Question: Currently I'm executing the following:
'''
SELECT SiteFeatures.SiteId, Blogs.FeatureInstance_Id as BlogId,
PageCollections.FeatureInstance_Id as PagesId,
Portfolios.FeatureInstance_Id as PortfolioId
FROM SiteFeatures
LEFT OUTER JOIN Blogs
ON SiteFeatures.FeatureInstanceId = Blogs.FeatureInstance_id
LEFT OUTER JOIN Portfolios
ON SiteFeatures.FeatureInstanceId = Portfolios.FeatureInstance_id
LEFT OUTER JOIN PageCollections
ON SiteFeatures.FeatureInstanceId = PageCollections.FeatureInstance_id
'''
This returns a result set like so:
'''
SiteId BlogId PagesId PortfolioId
1 1 NULL NULL
1 NULL 1 NULL
1 NULL NULL 1
2 2 NULL NULL
2 NULL 2 NULL
2 NULL NULL 2
'''
Which means I am having to aggregate these within my application code. How can I change my query (with performance in mind) to return:
'''
SiteId BlogId PagesId PortfolioId
1 1 1 1
1 2 2 2
'''
As requested - my schema:

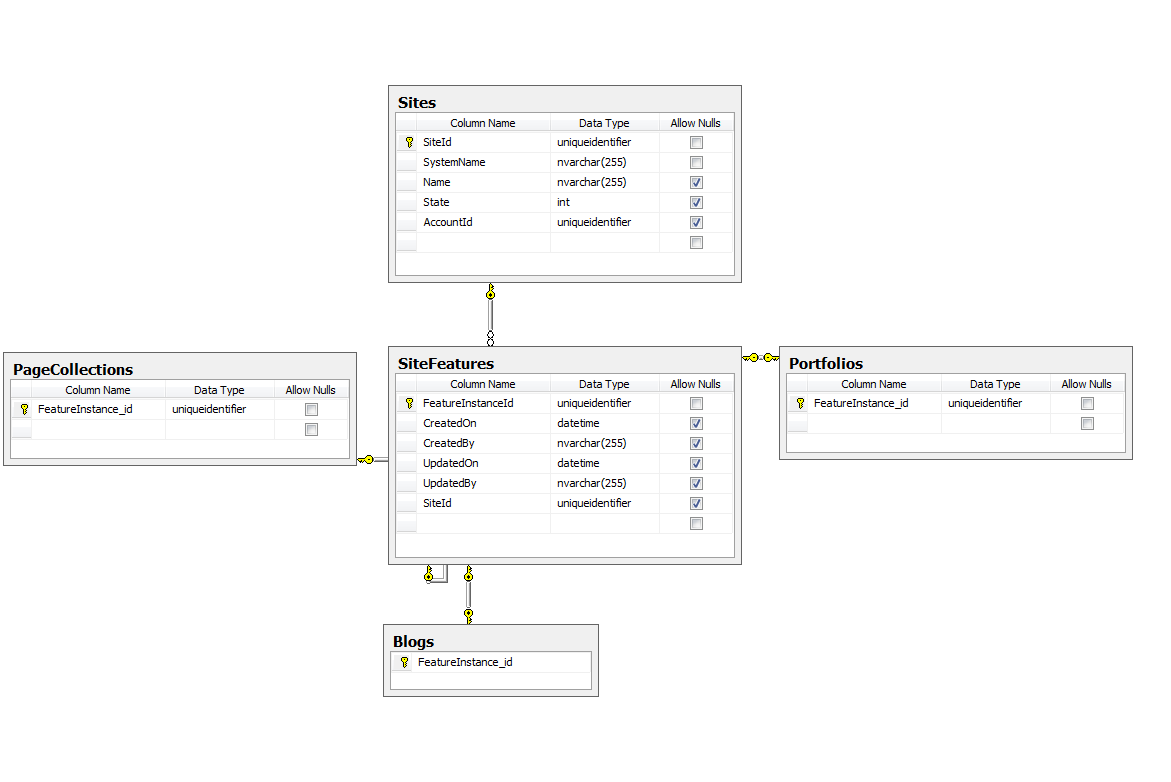
Answer: '''
SELECT
S.SiteId,
B.FeatureInstance_Id BlogId,
P.FeatureInstance_Id PortfolioId,
C.FeatureInstance_Id PagesId
FROM
Sites S
LEFT JOIN (
SiteFeatures F1
INNER JOIN Blogs B ON F1.FeatureInstanceId = B.FeatureInstance_id
) ON S.SiteID = F1.SiteID
LEFT JOIN (
SiteFeatures F2
INNER JOIN Portfolios P ON F2.FeatureInstanceId = P.FeatureInstance_id
) ON S.SiteID = F2.SiteID
LEFT JOIN (
SiteFeatures F3
LEFT JOIN PageCollections C ON F3.FeatureInstanceId = C.FeatureInstance_id
) ON S.SiteID = F3.SiteID
'''
This should work okay assuming that all your child tables can only have one row for each 'FeatureInstance_Id'.
If you designed the database, you've earned a good rap on the knuckles for having inconsistent column names among the tables. :)
If this query works then you might consider encapsulating this in a series of views which will return the query to a nice compact thing:
'''
CREATE VIEW BlogsFeature
AS
SELECT
F.*
FROM
SiteFeatures F
WHERE EXISTS ( -- or you could do an INNER JOIN, though in theory this is correct
SELECT 1
FROM Blogs B
WHERE F.FeatureInstanceId = B.FeatureInstance_id
)
'''
Doing this for all three tables will yield the following query:
'''
SELECT
S.SiteId,
B.FeatureInstance_Id BlogId,
P.FeatureInstance_Id PortfolioId,
C.FeatureInstance_Id PagesId
FROM
Sites S
LEFT JOIN BlogsFeature B ON S.SiteID = B.SiteID
LEFT JOIN PortfoliosFeature P ON S.SiteID = P.SiteID
LEFT JOIN PageCollections C O ON S.SiteID = C.SiteID
'''
Actually, this made me think of another way to express the query you need, though it's still not very pretty-looking:
'''
SELECT
S.SiteId,
F1.FeatureInstance_Id BlogId,
F2.FeatureInstance_Id PortfolioId,
F3.FeatureInstance_Id PagesId
FROM
Sites S
LEFT JOIN SiteFeatures F1
ON S.SiteID = F1.SiteID
AND EXISTS (
SELECT 1 FROM Blogs B
WHERE F1.FeatureInstanceId = B.FeatureInstance_id
)
LEFT JOIN SiteFeatures F2
ON S.SiteID = F2.SiteID
AND EXISTS (
SELECT 1 FROM Portfolios P
WHERE F2.FeatureInstanceId = P.FeatureInstance_id
)
LEFT JOIN SiteFeatures F3
ON S.SiteID = F3.SiteID
AND EXISTS (
SELECT 1 FROM PageCollections C
WHERE F3.FeatureInstanceId = C.FeatureInstance_id
)
'''
You could use the Max() idea still if you converted your uniqueidentifiers to strings temporarily.
'''
SELECT
S.SiteId,
B.FeatureInstance_Id BlogId,
P.FeatureInstance_Id PortfolioId,
C.FeatureInstance_Id PagesId
FROM
SiteFeatures F
INNER JOIN Blogs B ON
'''